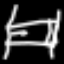
Label: bed